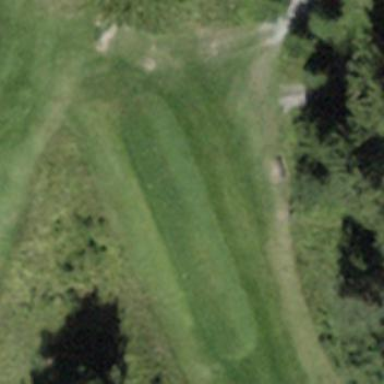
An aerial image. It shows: Golf tee on grassy land.